The plot shows how the frequency content of a rotor-rig vibration signal evolves over time (STFT spectrogram). Classify the rotor condition as one of: normal, misalignment, unbalance, looseness.
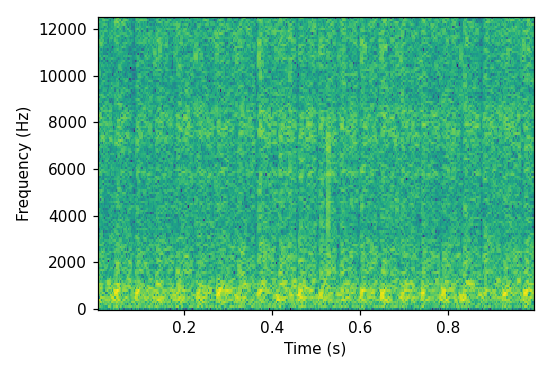
Answer: looseness